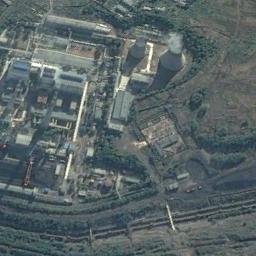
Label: thermal_power_station